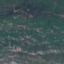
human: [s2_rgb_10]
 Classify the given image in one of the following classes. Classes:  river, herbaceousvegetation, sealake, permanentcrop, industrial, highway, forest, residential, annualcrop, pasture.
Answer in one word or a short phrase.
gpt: HerbaceousVegetation